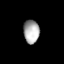
Tissue: lung
Cell type: Myeloid cells
Senescence score: 0.604
Nuclear area (px): 363
Mean DAPI intensity: 170.022